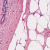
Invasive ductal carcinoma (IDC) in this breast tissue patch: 0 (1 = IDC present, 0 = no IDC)